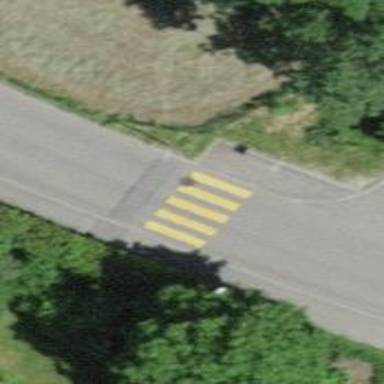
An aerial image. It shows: Zebra crossing on the road.